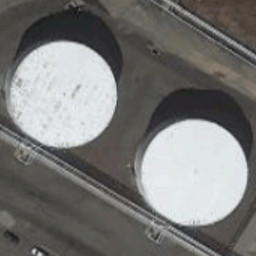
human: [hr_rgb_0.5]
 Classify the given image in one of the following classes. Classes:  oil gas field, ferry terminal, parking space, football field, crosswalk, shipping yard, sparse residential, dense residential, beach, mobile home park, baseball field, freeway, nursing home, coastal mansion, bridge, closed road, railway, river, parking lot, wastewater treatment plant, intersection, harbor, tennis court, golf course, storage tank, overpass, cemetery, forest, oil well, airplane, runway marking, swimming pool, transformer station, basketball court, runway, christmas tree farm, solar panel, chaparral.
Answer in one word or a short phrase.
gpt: storage tank